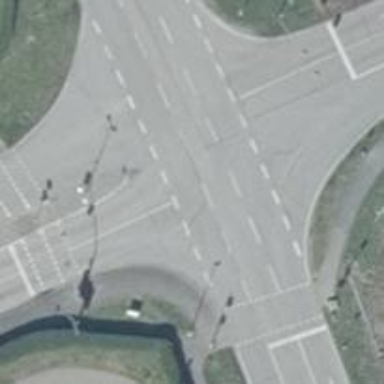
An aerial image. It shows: Road with traffic signals.